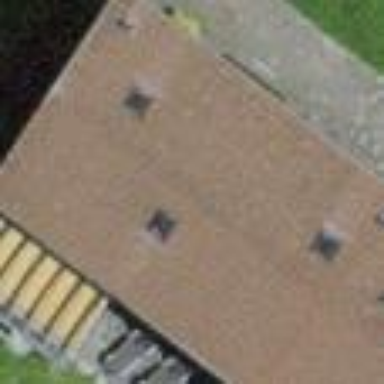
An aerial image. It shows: Terrace building.